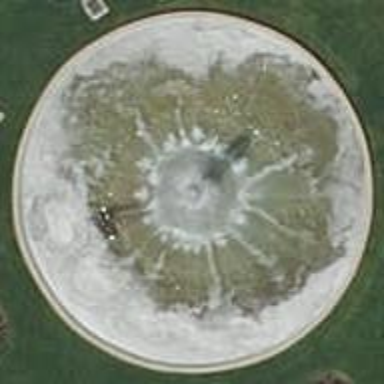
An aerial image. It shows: Beautiful fountain located near the water.